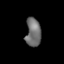
Tissue: lung
Cell type: Epithelial cells
Senescence score: 0.09142
Nuclear area (px): 425
Mean DAPI intensity: 109.673